Chest X-ray:
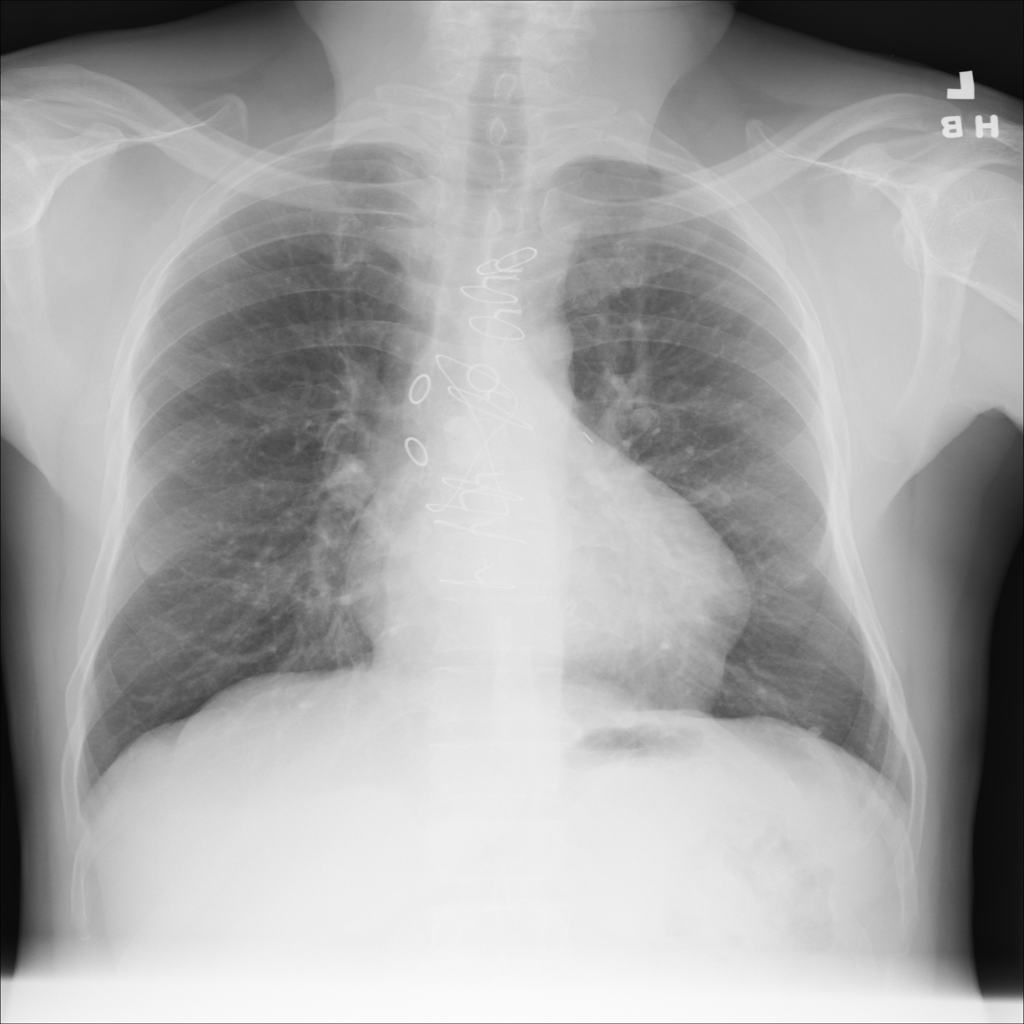
No abnormal finding: yes